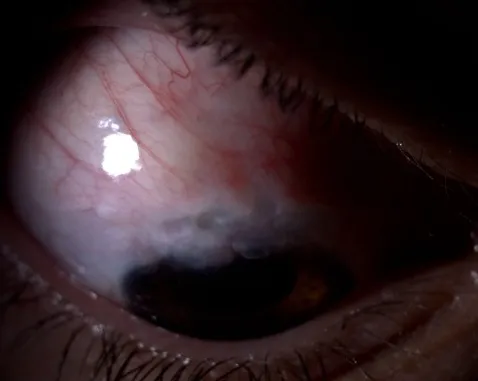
After 8 months.
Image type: medical_photograph (oral_photograph)